Field crop: maize
Growth stage: 2
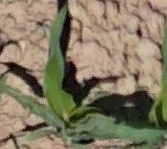
Species: maize